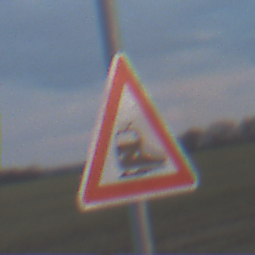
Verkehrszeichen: Bahnuebergang
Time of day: SunriseSunset
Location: Outdoor (Nature)
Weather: PartlyCloudy
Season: NotSpecified
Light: Natural